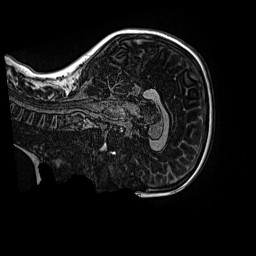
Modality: MP2RAGE
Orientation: sagittal
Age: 12
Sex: female
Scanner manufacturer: siemens
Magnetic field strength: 3 T
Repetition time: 4 s
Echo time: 0.00299 s